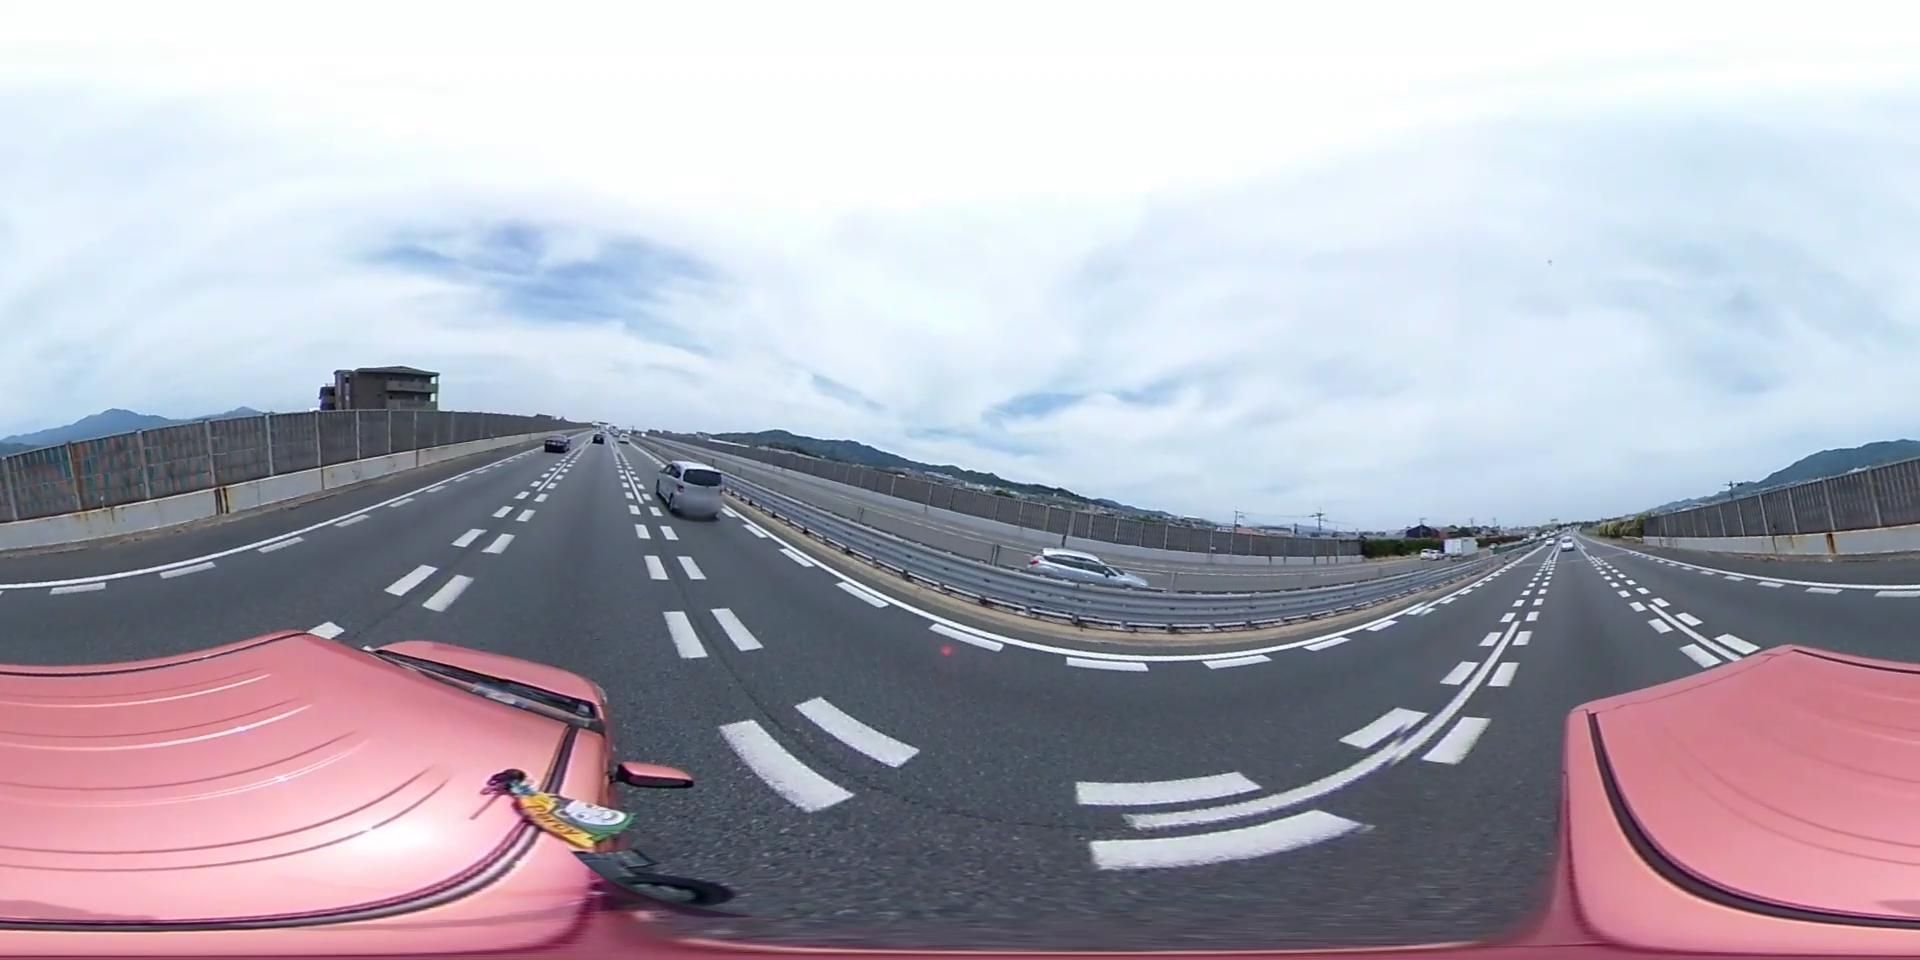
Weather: cloudy
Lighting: day
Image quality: slightly poor
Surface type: cycling surface
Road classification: unclassified, tertiary
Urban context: urban centre
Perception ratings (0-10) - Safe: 0.22, Lively: 1.64, Beautiful: 7.1, Boring: 7.66, Depressing: 5.63, Wealthy: 2.83